Interaction volume radius: 5 \u00c5
Interaction volume height: 15 \u00c5
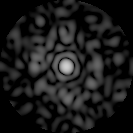
Disorder parameter: 0.8513